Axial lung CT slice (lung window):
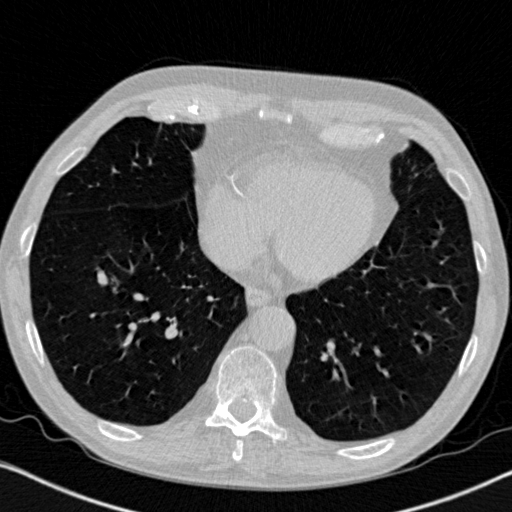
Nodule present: no